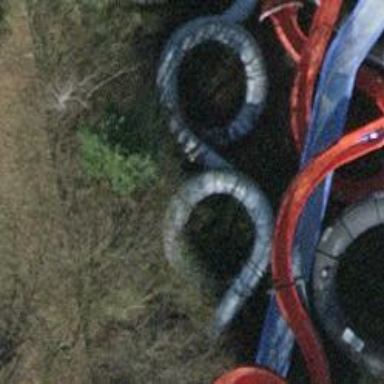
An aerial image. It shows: Water slide attraction.